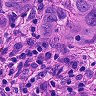
Metastatic tissue present: yes